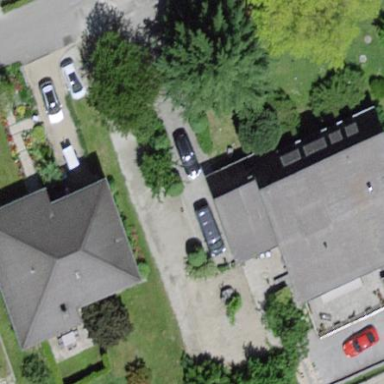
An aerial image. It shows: Detached building.